Interaction volume radius: 10 \u00c5
Interaction volume height: 25 \u00c5
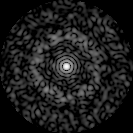
Disorder parameter: 0.8407